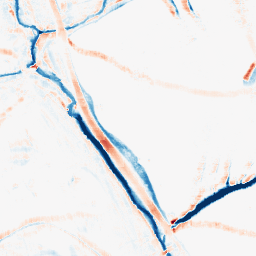
Category: morphological
Decomposition family: morphological_square
Decomposition parameters: operation: average
size: 10
Upsampling method: quadratic
Upsampling parameters: scale: 4
Upsampling scale: 4